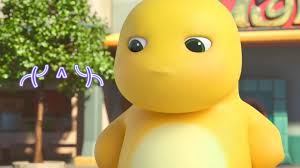
Label: nailong